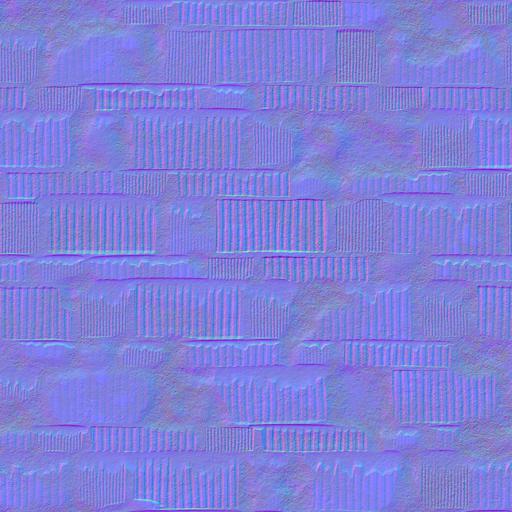
brick bricks dark mortar sloppy stone wall